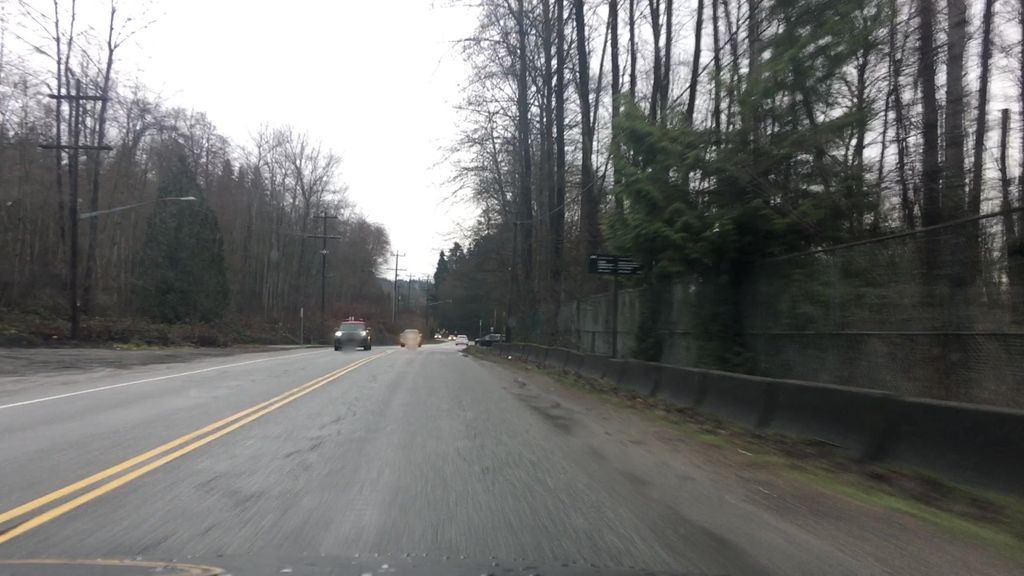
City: vancouver